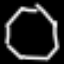
Label: octagon